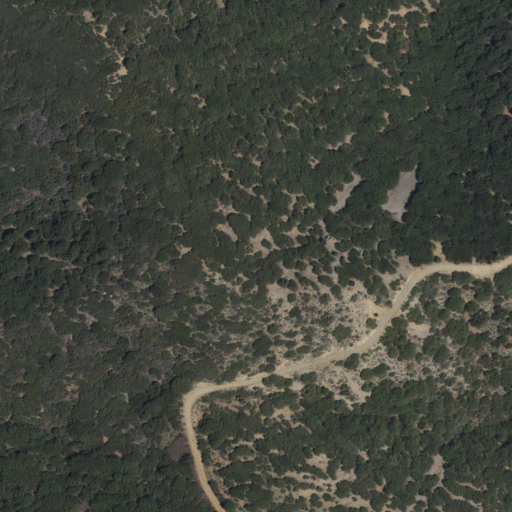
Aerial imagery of mountain in California named Little Burnt Peak containing grassland, evergreen forest, open development, shrub, and mixed forest